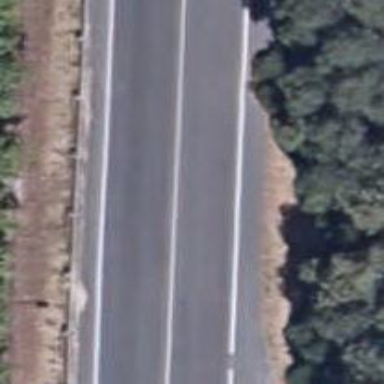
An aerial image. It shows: Trunk highway.